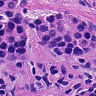
Metastatic tissue present: yes